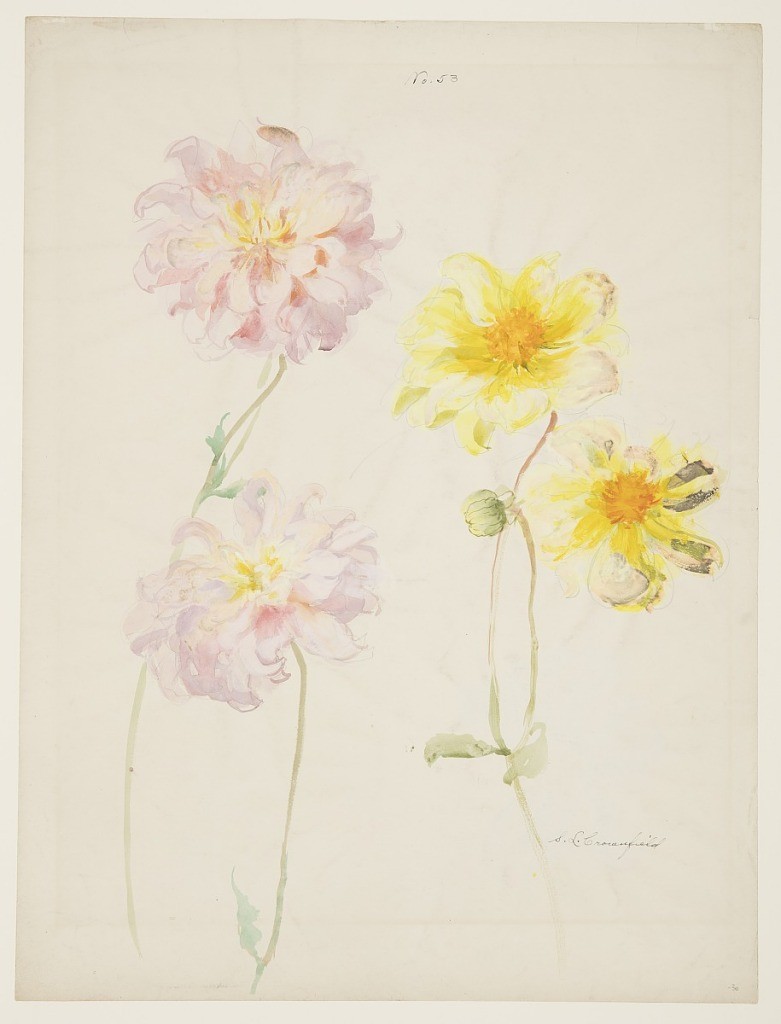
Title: Study of Dahlias
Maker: Sophia L. Crownfield, American, 1862–1929
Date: early 20th century
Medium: Brush and watercolor, graphite on white paper
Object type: Drawing
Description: Vertical sheet with two yellow dahlias at right and two pink dahlias at left on recto.  The verso contains one red dahlia.